Question: I am trying to add a new row to my parse core, but when I try to use the "put" method, no row is added to parse.
Thanks in advance
Here is a screenshot of my parse core:

And here is my code:
'''
Parse.initialize(reviewActivity.this, "x", "y");
ParseObject dataObject = new ParseObject("HelpSTL");
dataObject.put("rating", String.valueOf(rating));
dataObject.put("objectID", 1);
dataObject.saveInBackground();
'''
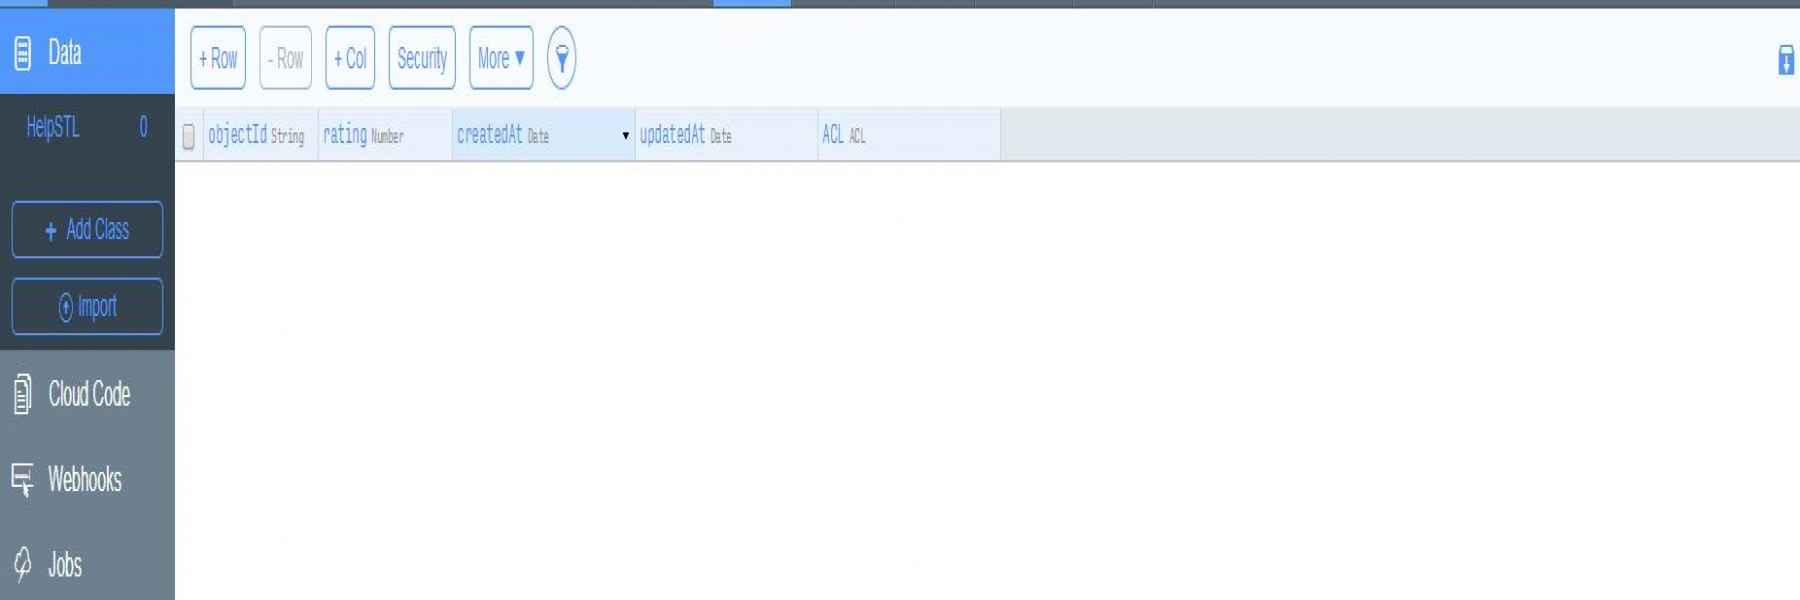
Answer: your code has some problems.
1. type of rating is number so u don't have to convert rating to string.
2. There is no row with the name "objectID" and u don't need to provide value for "objectId".
3. initialize parse in applicaiton class.